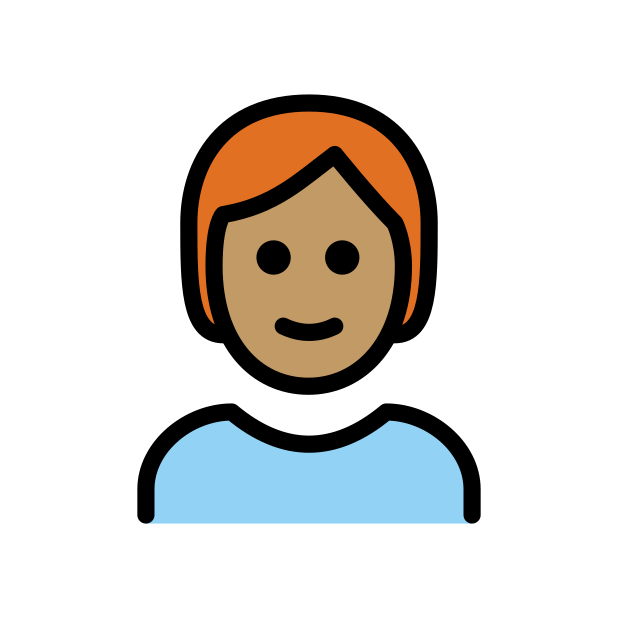
person: medium skin tone, red hair